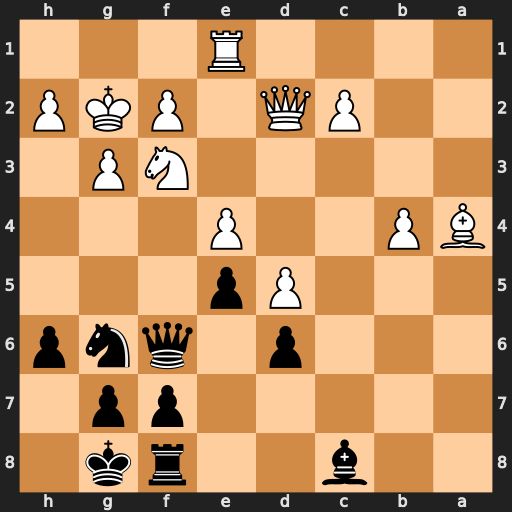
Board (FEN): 2b2rk1/5pp1/3p1qnp/3Pp3/BP2P3/5NP1/2PQ1PKP/4R3
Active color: b
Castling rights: -
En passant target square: -
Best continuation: Bh3+ Kxh3 Qxf3